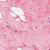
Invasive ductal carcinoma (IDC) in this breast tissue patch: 0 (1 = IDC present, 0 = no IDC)